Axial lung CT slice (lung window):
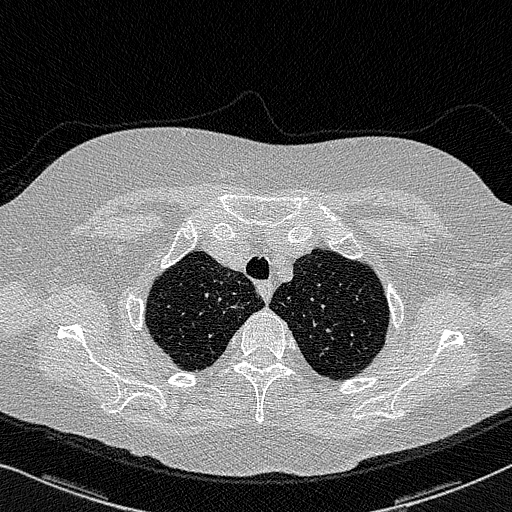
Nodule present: no